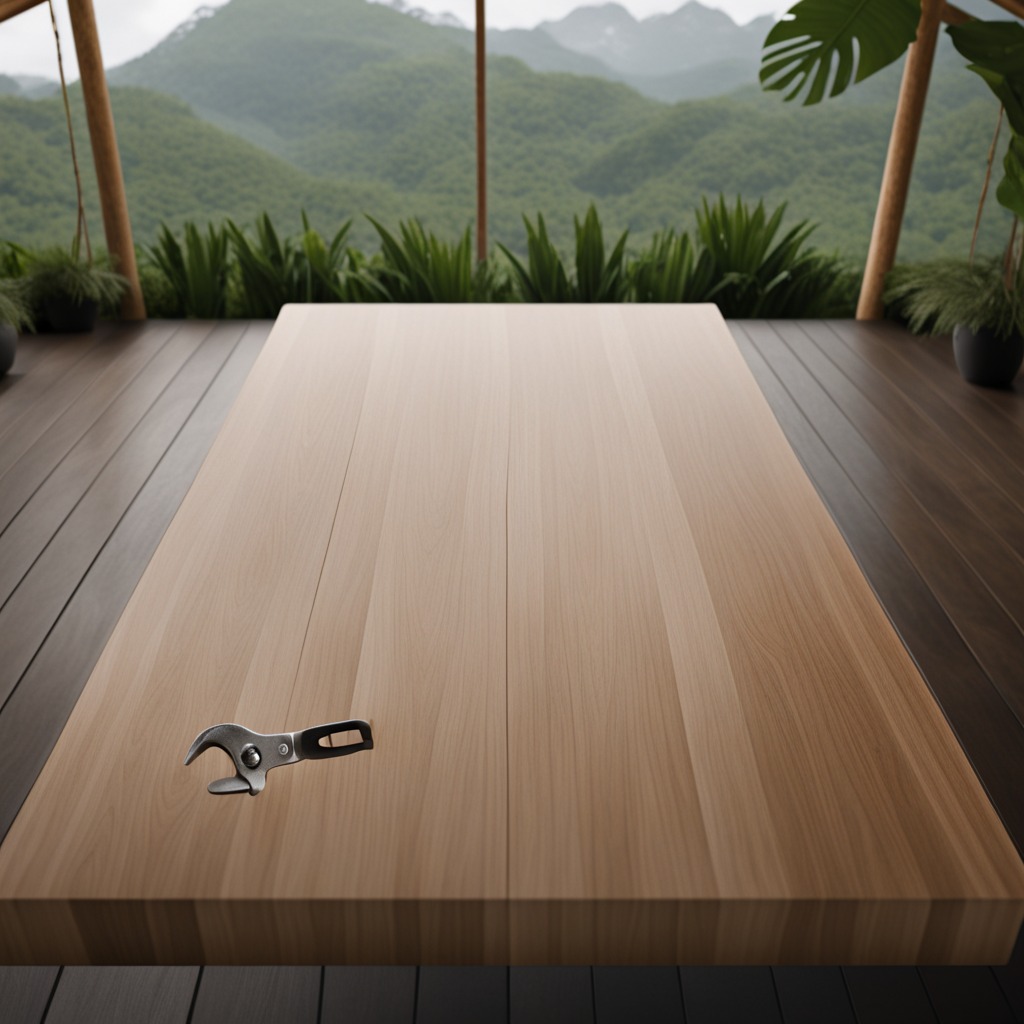
A wrench is lying on a wooden table inside a jungle field workshop tent.